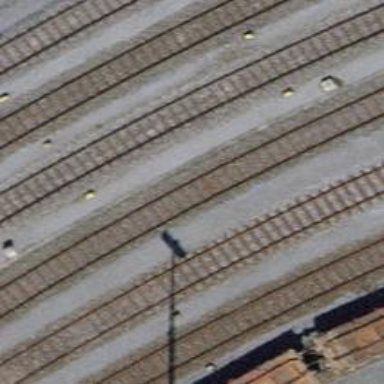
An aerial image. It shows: Railway yard with one track in service.